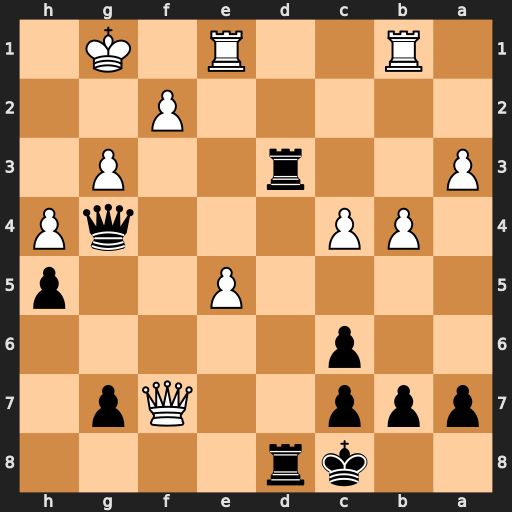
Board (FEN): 2kr4/ppp2Qp1/2p5/4P2p/1PP3qP/P2r2P1/5P2/1R2R1K1
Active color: b
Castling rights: -
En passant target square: -
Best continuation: Rf3 Qxf3 Qxf3